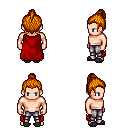
a pixel art fantasy rpg character, male body template, human, light skin, red cape, metal pants, dark blonde short topknot hairstyle, gray slippers, four views (front, back, left, right), 2x2 character sprite sheet, small pixel art, hard edges, no anti-aliasing